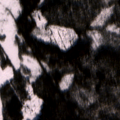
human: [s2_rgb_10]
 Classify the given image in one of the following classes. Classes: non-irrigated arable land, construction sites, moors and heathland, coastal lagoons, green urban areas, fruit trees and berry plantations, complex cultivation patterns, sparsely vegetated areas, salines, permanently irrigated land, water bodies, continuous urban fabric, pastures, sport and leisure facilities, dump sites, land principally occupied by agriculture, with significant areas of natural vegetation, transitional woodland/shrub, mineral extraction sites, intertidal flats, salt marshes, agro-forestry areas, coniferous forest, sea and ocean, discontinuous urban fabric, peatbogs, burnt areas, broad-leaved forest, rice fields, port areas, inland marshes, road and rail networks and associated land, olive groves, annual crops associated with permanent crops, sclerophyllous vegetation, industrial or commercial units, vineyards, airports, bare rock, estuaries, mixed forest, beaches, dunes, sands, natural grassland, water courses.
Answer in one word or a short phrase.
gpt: mixed forest, transitional woodland/shrub